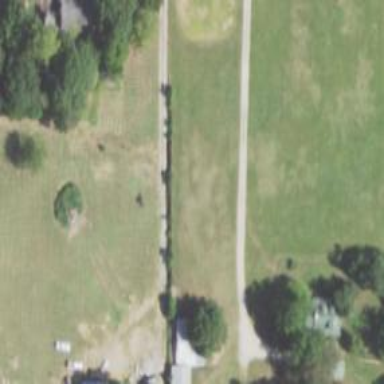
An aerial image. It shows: Driveway.